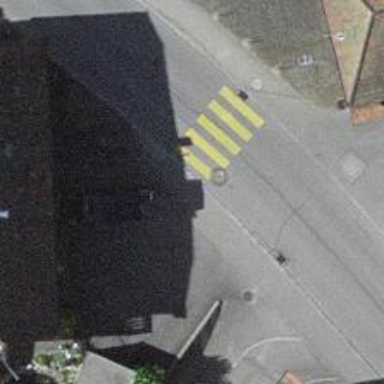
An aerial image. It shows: Zebra crossing on the road.